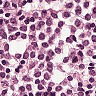
Metastatic tissue present: no